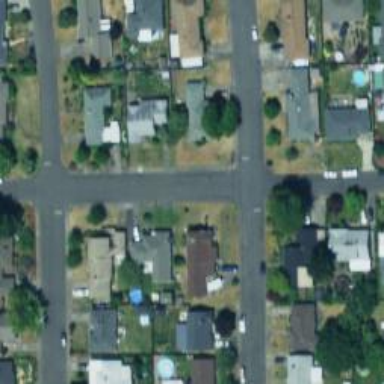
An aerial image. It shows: Residential road with sidewalk on the left.